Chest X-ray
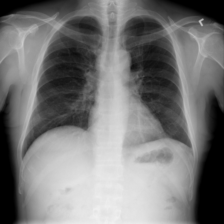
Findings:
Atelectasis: negative
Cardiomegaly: negative
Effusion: negative
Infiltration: positive
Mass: negative
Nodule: negative
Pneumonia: negative
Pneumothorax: negative
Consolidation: negative
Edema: negative
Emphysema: negative
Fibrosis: negative
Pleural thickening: negative
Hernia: negative